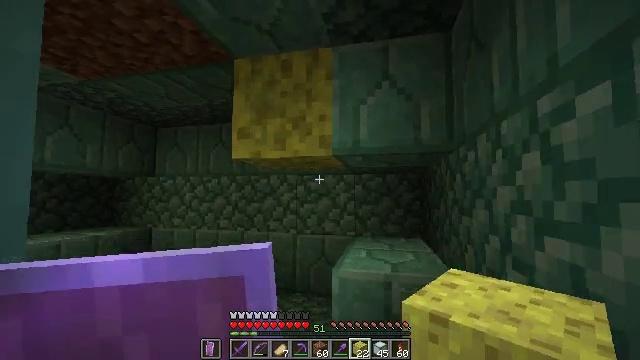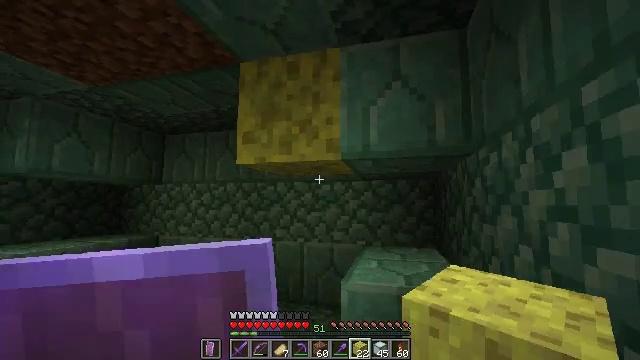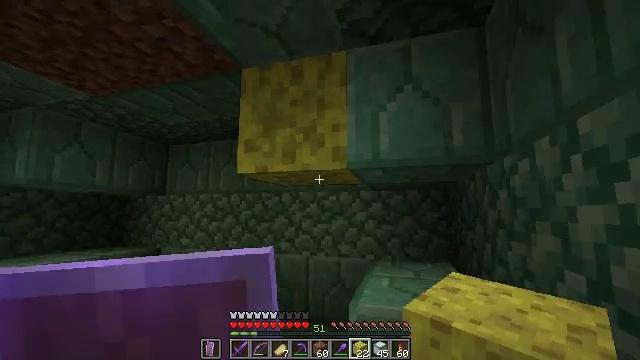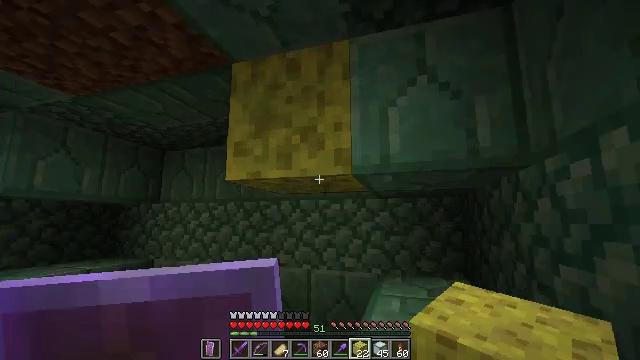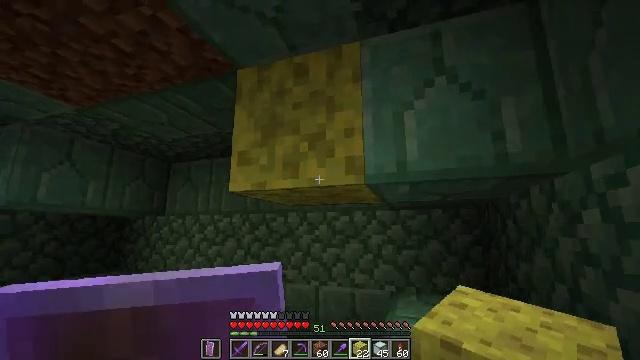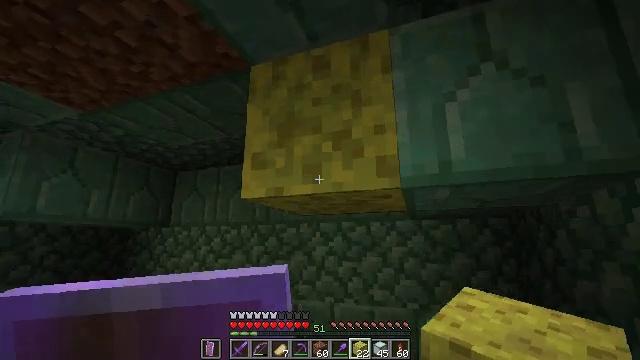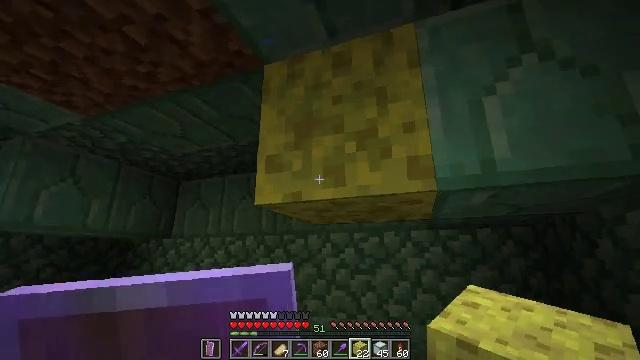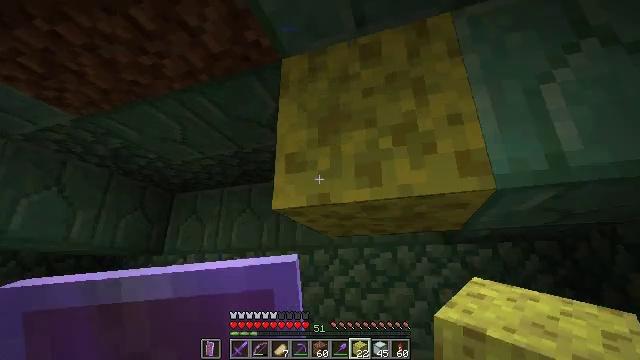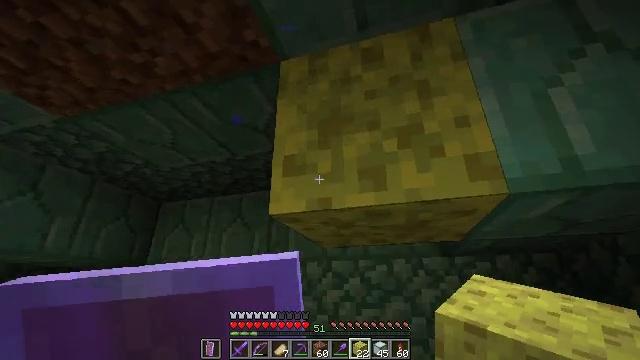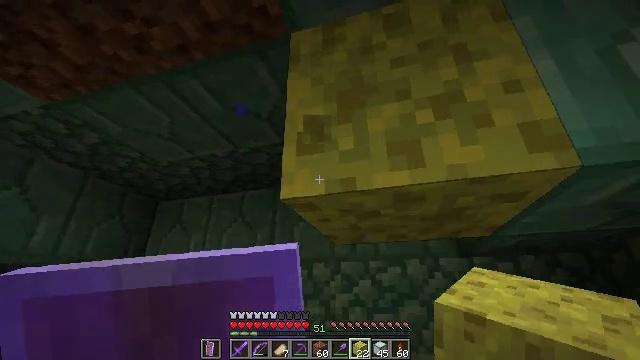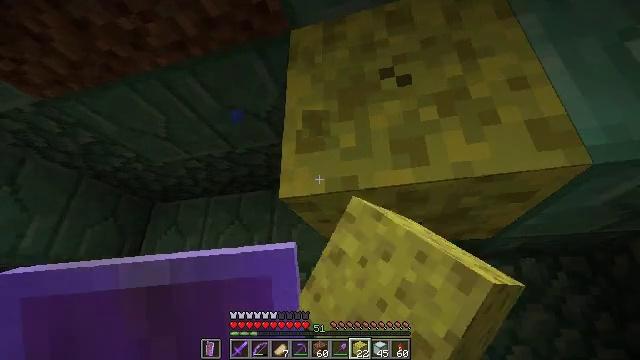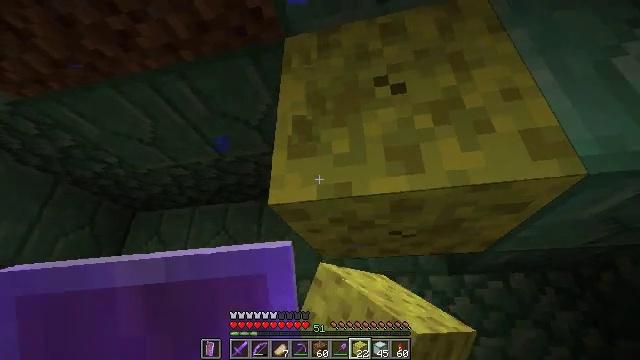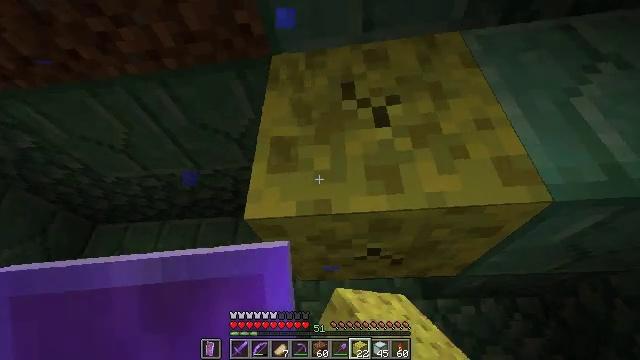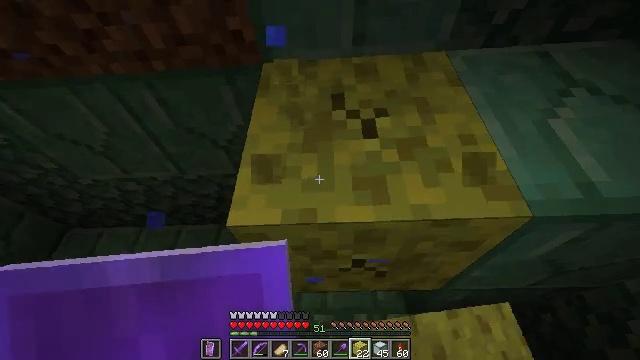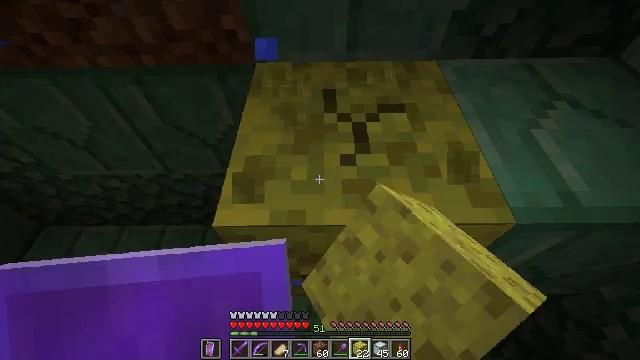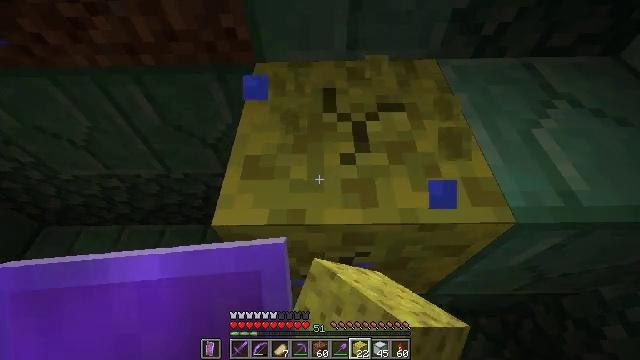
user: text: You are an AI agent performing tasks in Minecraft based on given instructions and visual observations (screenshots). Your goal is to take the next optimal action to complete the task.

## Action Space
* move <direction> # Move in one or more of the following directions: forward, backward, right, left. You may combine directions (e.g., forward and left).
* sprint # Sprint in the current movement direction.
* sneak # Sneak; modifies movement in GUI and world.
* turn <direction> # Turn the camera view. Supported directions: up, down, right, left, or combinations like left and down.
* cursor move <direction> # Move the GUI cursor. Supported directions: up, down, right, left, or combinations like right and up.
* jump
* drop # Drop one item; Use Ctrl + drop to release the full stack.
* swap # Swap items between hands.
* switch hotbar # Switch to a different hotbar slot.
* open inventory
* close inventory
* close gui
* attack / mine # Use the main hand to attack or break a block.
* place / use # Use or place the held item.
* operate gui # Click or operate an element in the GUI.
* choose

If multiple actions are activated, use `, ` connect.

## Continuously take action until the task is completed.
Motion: motion action
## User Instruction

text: Mine the wet sponge underwater.
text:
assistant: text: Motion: move forward, turn left and up
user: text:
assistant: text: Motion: move forward, turn left and up
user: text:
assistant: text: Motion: move forward, turn up
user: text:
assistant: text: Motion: move forward and move left, turn left and up
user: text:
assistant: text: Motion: move forward and move left, turn left and up
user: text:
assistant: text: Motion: move forward and move left, turn up
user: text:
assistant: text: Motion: move forward and move left, turn right and up
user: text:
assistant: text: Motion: move forward, turn right and up
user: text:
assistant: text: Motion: turn up, attack / mine
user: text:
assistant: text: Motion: attack / mine
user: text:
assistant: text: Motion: turn right and up, attack / mine
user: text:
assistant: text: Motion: turn right and up, attack / mine
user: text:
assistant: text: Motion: turn right and up, attack / mine
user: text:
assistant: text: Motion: turn right, attack / mine
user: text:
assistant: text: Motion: attack / mine
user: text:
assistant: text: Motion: attack / mine
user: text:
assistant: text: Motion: attack / mine
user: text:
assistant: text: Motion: attack / mine
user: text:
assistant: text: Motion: attack / mine
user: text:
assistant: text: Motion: attack / mine
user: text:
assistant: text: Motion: attack / mine
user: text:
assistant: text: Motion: attack / mine
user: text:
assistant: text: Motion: attack / mine
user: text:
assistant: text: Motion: attack / mine
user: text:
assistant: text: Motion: attack / mine
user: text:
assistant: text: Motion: attack / mine
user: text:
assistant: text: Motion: attack / mine
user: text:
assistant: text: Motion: attack / mine
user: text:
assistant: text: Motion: attack / mine
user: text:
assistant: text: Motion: attack / mine